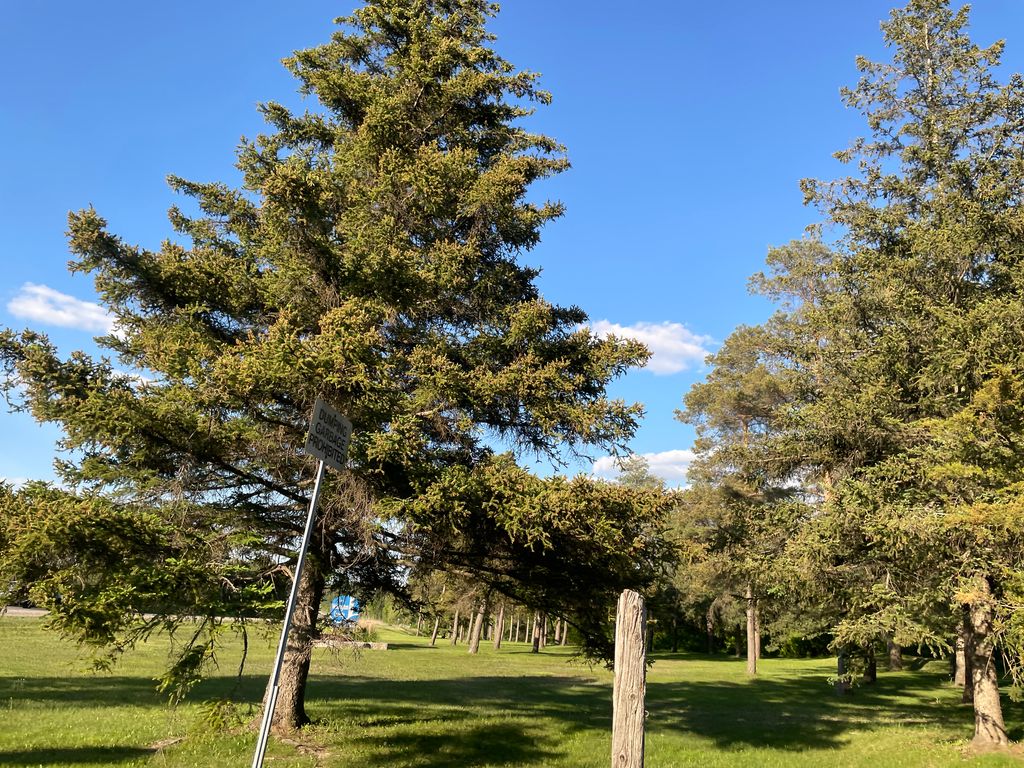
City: kitchener-waterloo